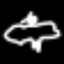
Label: angel